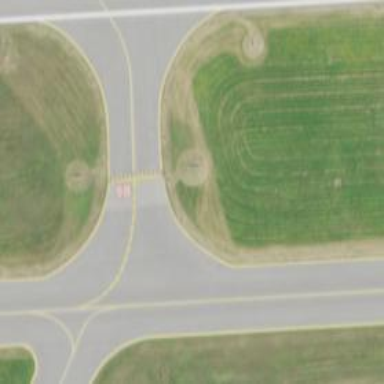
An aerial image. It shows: View of taxiway at the airport.